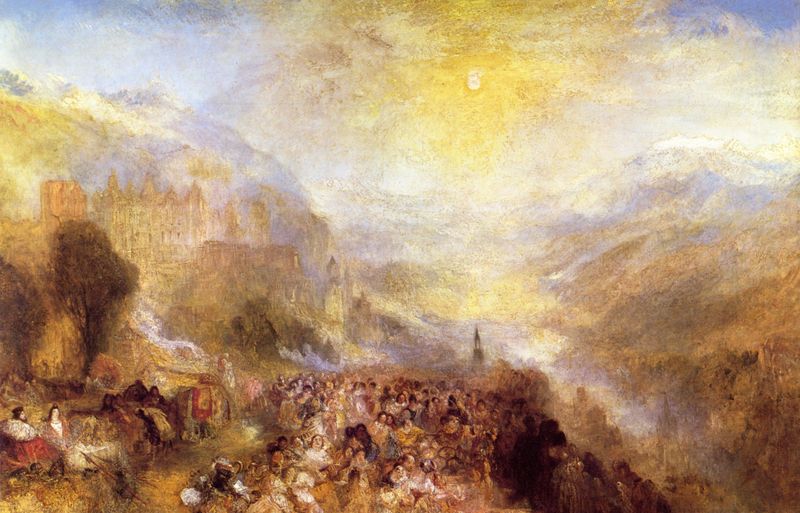
Titel: Heidelberg
Künstler: William Turner
Standort: London
Institution: Tate Gallery
Schlagwörter: baum, berg, blau, dunkel, felsen, gemälde, gruppe, himmel, kampf, wasser, weiß, wolken, aquarell, bäume, fluss, frauen, gelb, grün, himmerl, impressionismus, kirchturm, landschaft, menschen, ocker, sitzen, stadt, ufer, braun, bunt, fenster, grau, hell, hintergrund, köpfe, licht, männer, ölbild, blick, eis, gebäude, haus, rot, schloss, schnee, tiere, weg, wolke, leute, malerei, menge, versammlung, feier, architektur, bibel, mensch, silber, bach, dämmerung, flusslauf, häuser, hügel, morgen, natur, stamm, gewässer, kirche, sonne, gold, kind, personen, tal, zart, kinder, pferd, turm, aussicht, küste, abhang, berge, bergig, gebirge, hang, zug, dunst, nebel, sonnenuntergang, schlucht, ausflug, picknick, rast, kutsche, rad, nebelig, angst, constable, schlacht, turner, könig, stimmung, zinnen, unscharf, flucht, karawane, burg, türme, palast, strahlen, wandern, pleinair, abgrund, druck, wolkig, volk, menschenmenge, verschwommen, verwischt, hügelig, heidelberg, mild, schemen, lichtschein, wanderung, thal, sonnen, zinne, elefant, rhein, quarell, türm, pilger, bege, einzug, gerbirge, ensor, atmosphärisch, lind, turne, neckar, neben, b#ume, blich auf ein tal, sonne#wolke